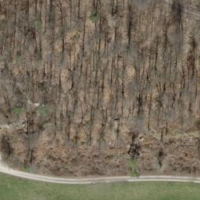
EUNIS habitat code: 41
Species observed at this site:
Asplenium ruta-muraria
Asplenium trichomanes
Vanessa atalanta
Gryllus campestris
Lacerta agilis
Apoderus coryli
Nemobius sylvestris
Arion rufus